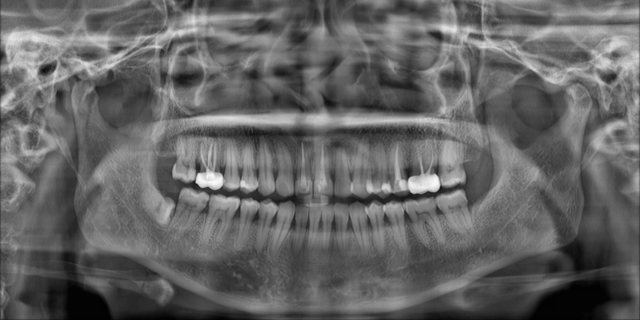
adult